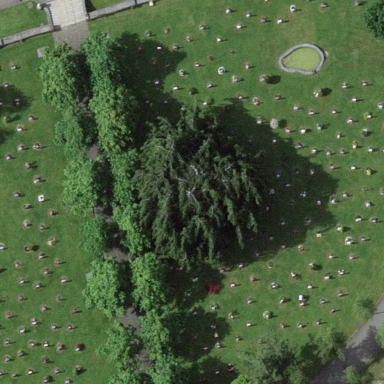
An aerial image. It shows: Sector within cemetery.